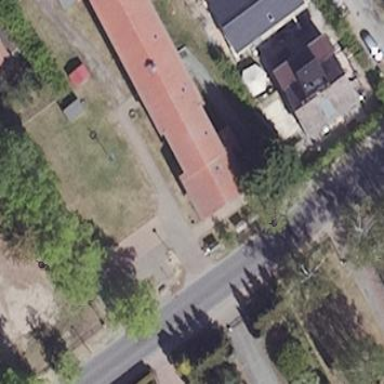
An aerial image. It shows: Community center building.